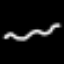
Label: squiggle